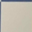
Piece: xx